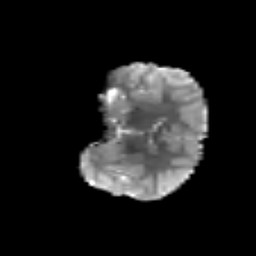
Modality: T2w
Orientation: coronal
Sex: female
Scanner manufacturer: siemens
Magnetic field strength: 3 T
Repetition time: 5 s
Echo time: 0.071 s